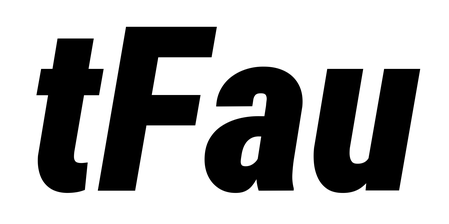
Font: Roboto-Italic_Condensed_Black_Italic